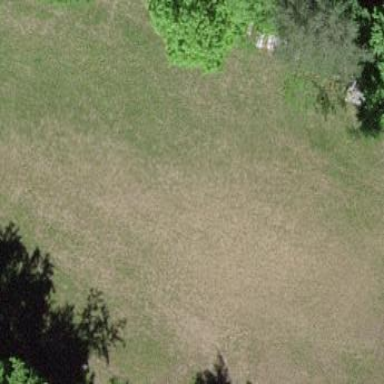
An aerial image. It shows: Beautiful meadow.